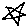
Label: star